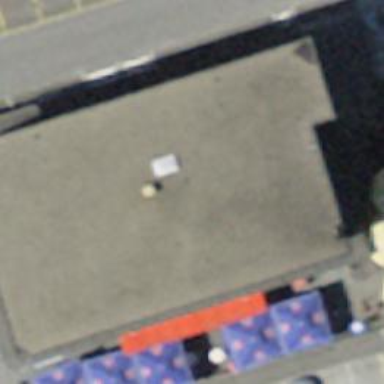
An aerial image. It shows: Restaurant.